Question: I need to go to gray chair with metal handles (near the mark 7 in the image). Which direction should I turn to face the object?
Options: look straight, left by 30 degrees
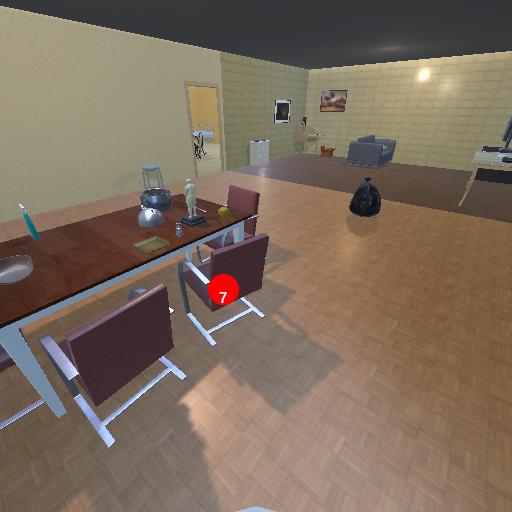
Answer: look straight